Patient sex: M
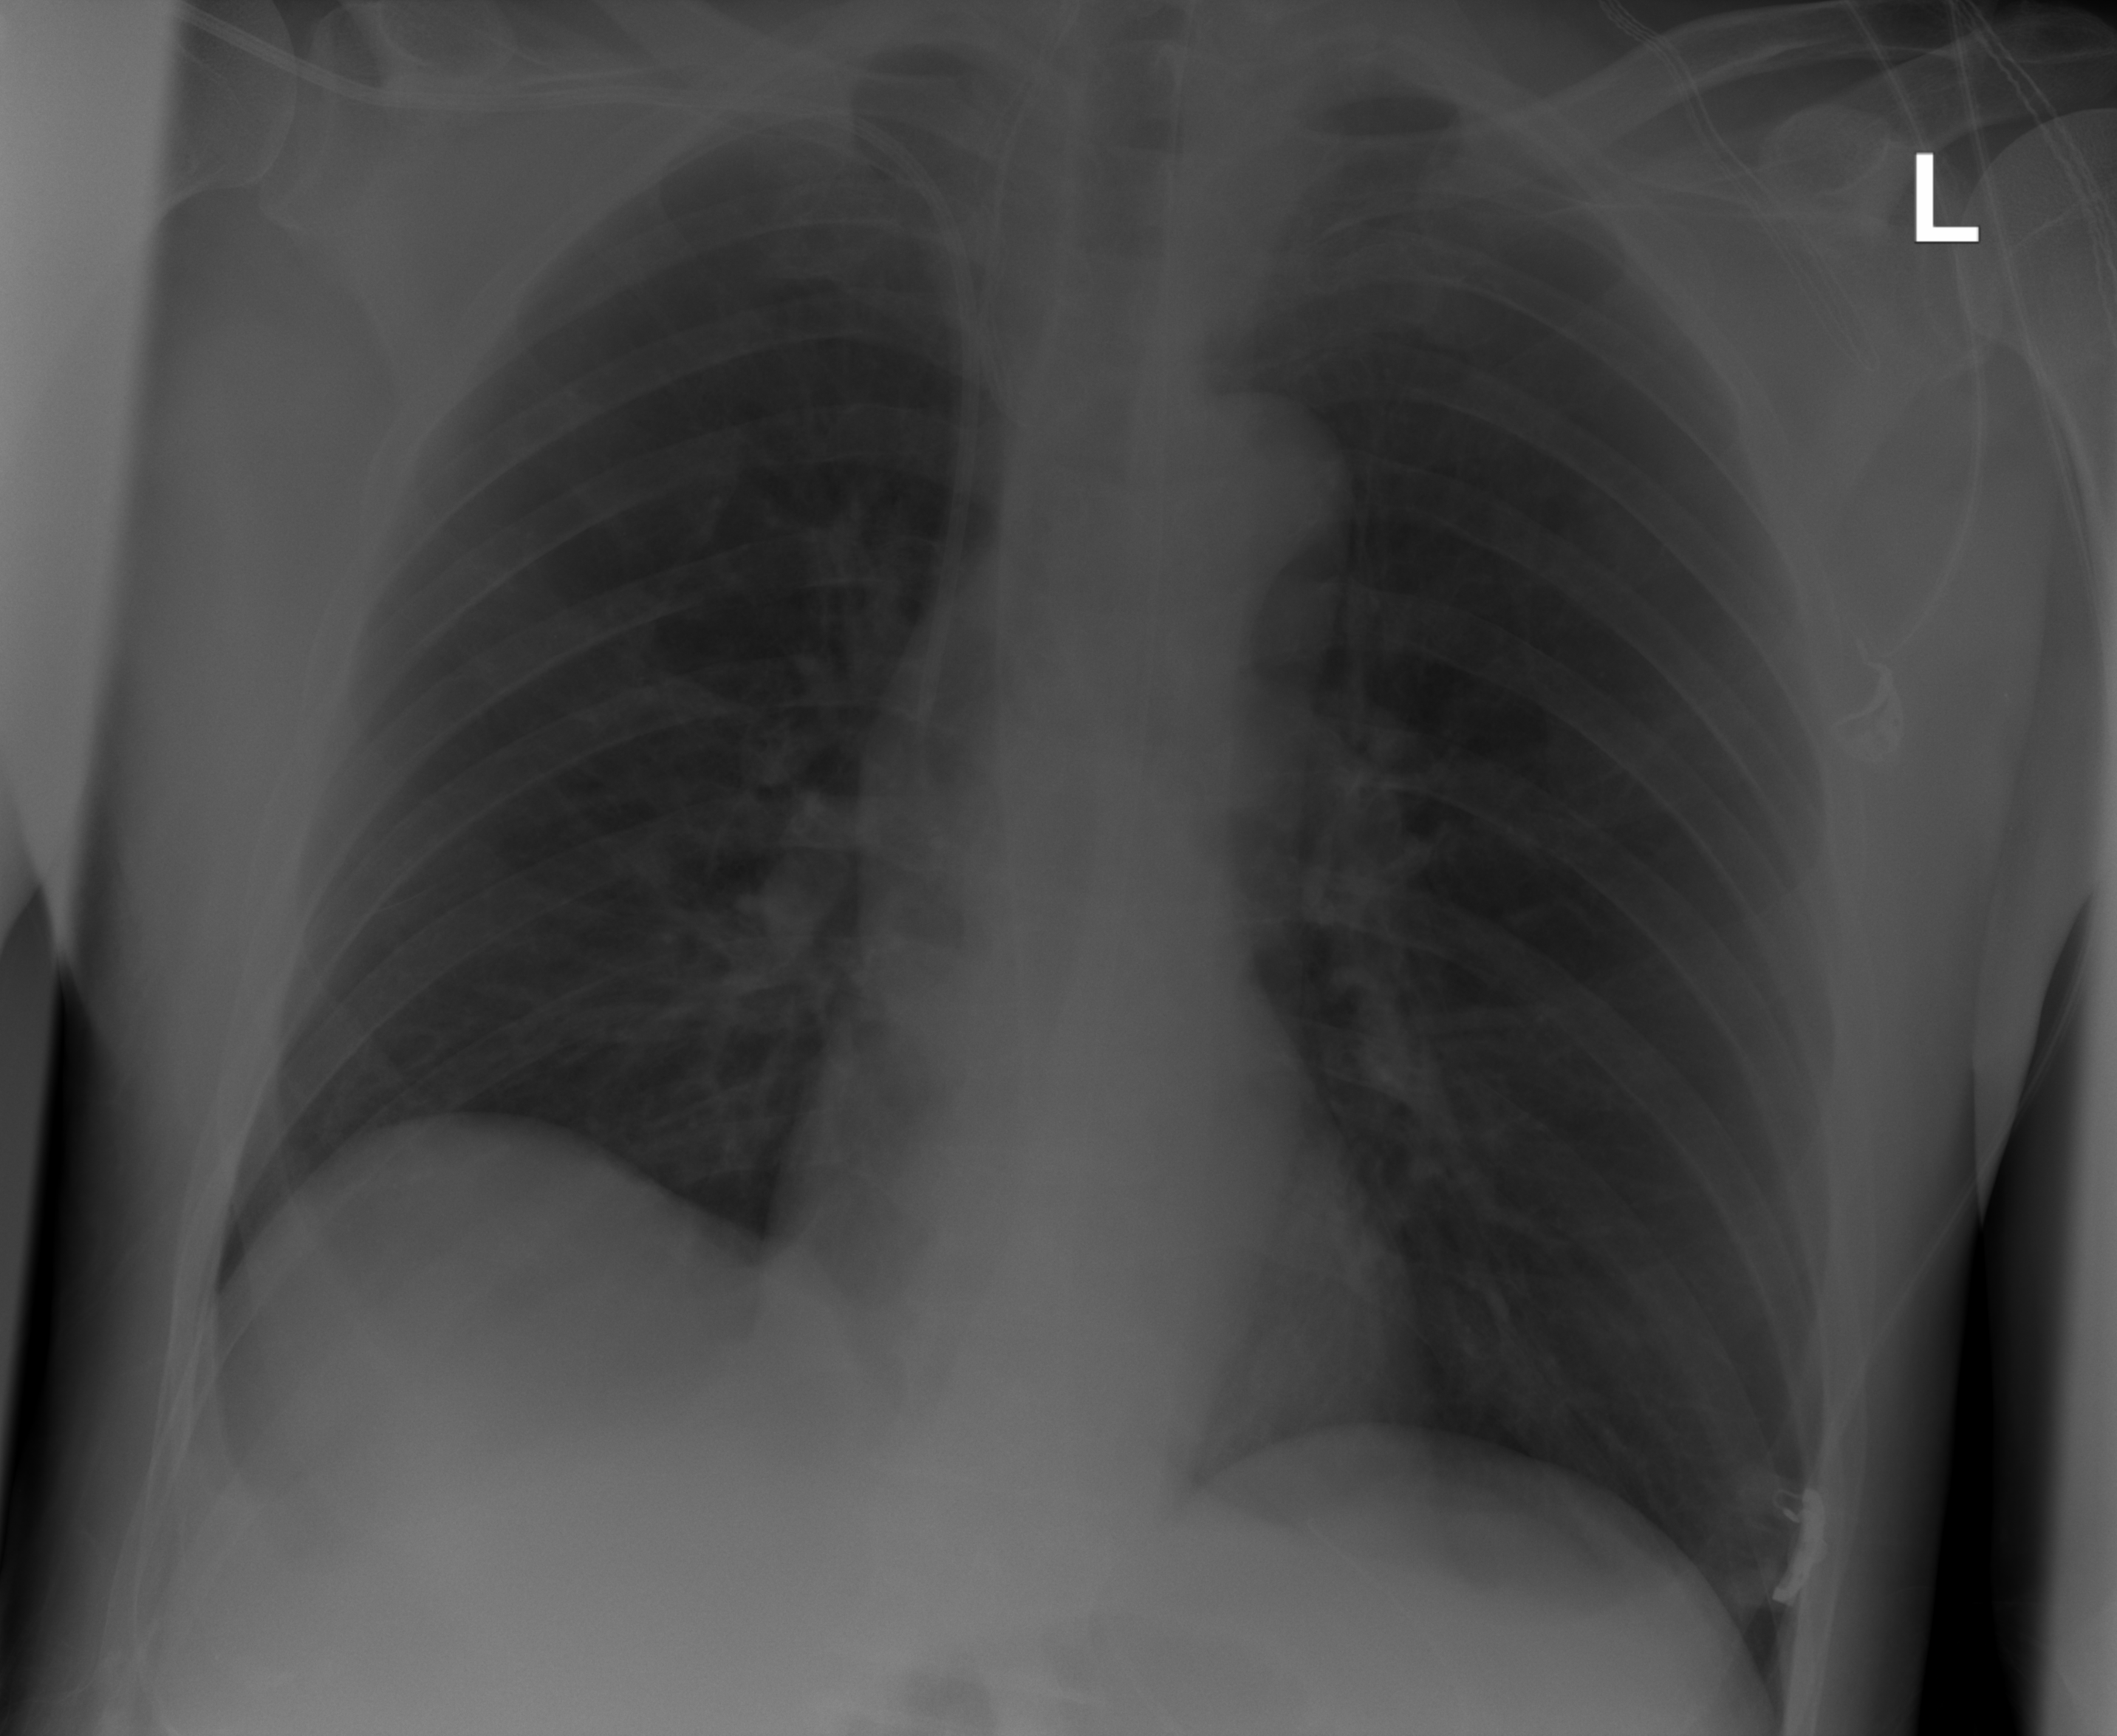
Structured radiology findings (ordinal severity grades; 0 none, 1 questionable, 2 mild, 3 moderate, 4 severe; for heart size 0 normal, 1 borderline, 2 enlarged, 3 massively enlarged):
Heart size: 0
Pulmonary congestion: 0
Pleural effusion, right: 2
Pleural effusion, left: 2
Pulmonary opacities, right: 0
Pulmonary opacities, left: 0
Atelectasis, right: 1
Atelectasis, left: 1